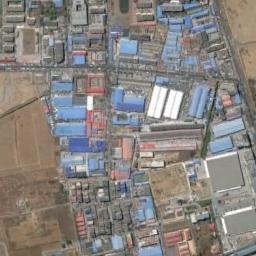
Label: industrial_area